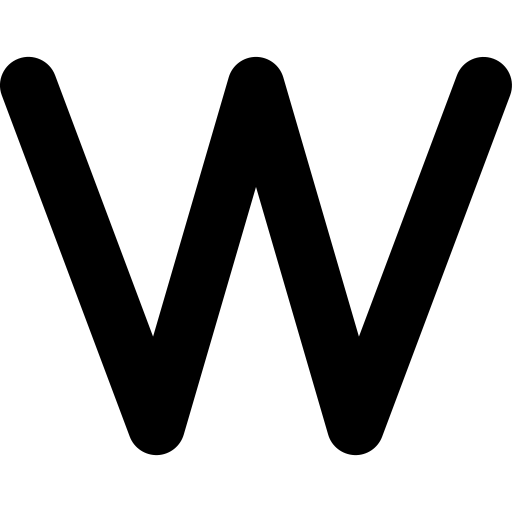
Tags: icon, FontAwesome, fa-icon, solid, w